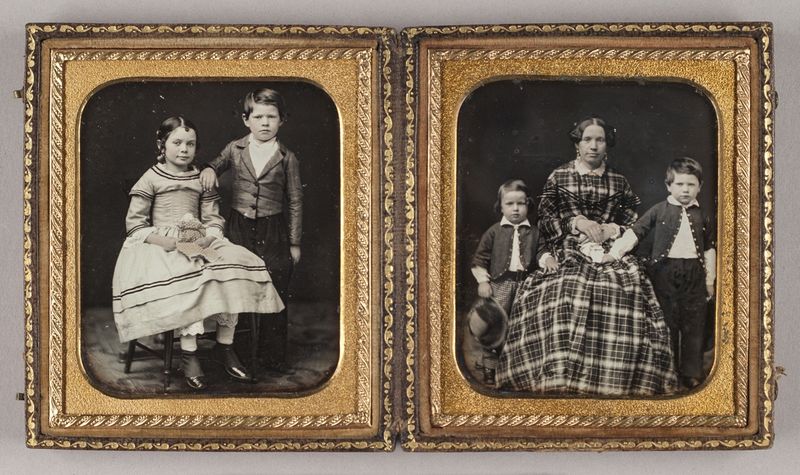
Titel: Zwei Geschwister Guhn und Frau Guhn mit zwei Kindern
Standort: Hamburg
Institution: Museum für Kunst und Gewerbe Hamburg
Schlagwörter: frau, gruppenportrait, portrait, figur, mutter, junge, geschwister, foto, fotografie, photographie, doppelbildnis, doppelportrait, photo, etui, lichtbild, handkoloriert, daguerreotypie, bildwerke, angewandte und bildende kunst, hessische systematik, porträt, mädchen, porträtfotografie, porträtphotographie, doppelporträt, gruppenporträt, handkolorierung, familienporträt